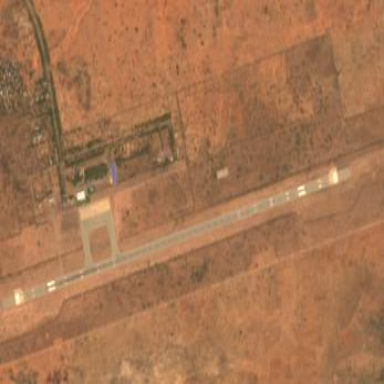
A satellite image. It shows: International aerodrome airport.